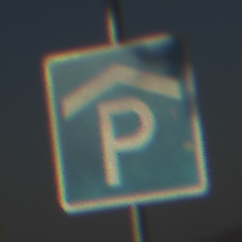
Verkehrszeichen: Parkhaus
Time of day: MorningAfternoon
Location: Outdoor (Nature)
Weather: Clear
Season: NotSpecified
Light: Natural